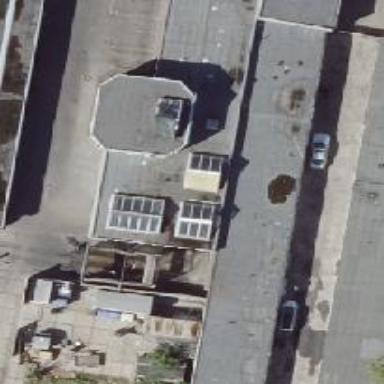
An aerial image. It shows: Car wash facility.